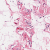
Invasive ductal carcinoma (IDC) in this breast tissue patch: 0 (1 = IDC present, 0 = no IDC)